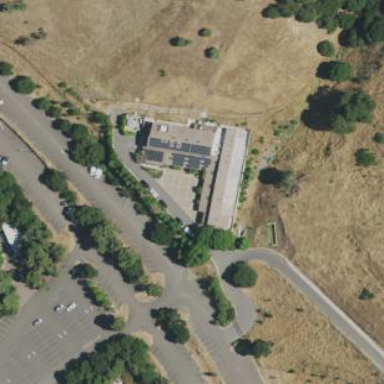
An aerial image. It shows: Veterinary building.